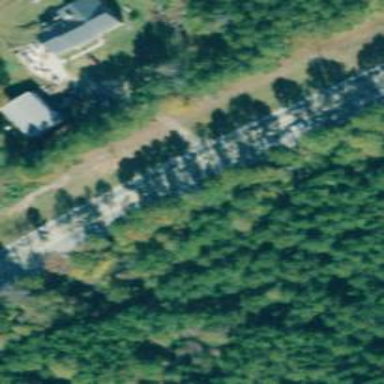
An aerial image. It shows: Asphalt road classified as trunk highway.